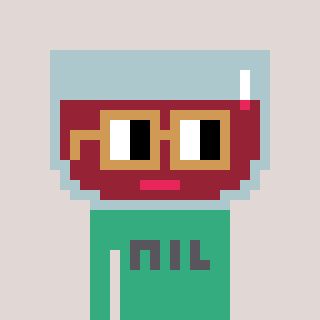
a pixel art character with square brown glasses, a wine-shaped head and a teal-colored body on a warm background